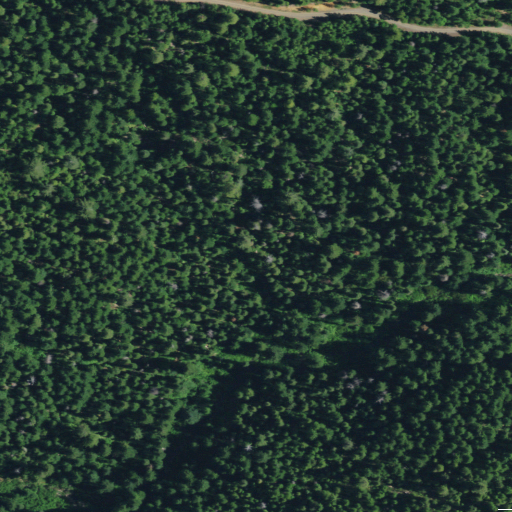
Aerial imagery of valley in California named Camp Gulch containing evergreen forest and open development